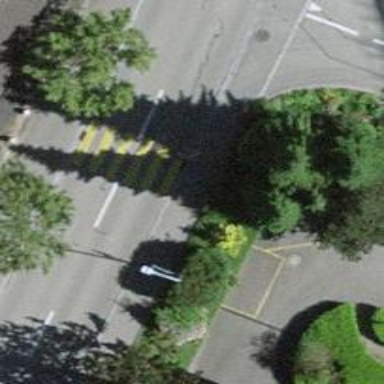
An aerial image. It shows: Zebra crossing on the road.